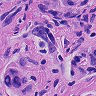
Metastatic tissue present: yes